Field crop: maize
Growth stage: 2
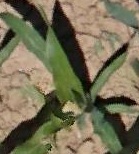
Species: maize